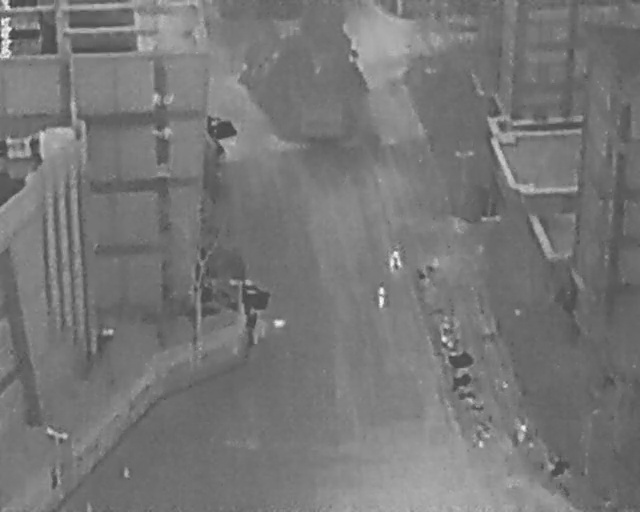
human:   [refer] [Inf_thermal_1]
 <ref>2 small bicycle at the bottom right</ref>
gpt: <box>[[71, 74, 73, 79, 2], [73, 77, 75, 81, 2]]</box>

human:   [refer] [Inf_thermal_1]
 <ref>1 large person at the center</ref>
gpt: <box>[[59, 49, 63, 52, 2]]</box>

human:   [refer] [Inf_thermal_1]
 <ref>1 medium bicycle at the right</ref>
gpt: <box>[[69, 65, 71, 69, 35]]</box>